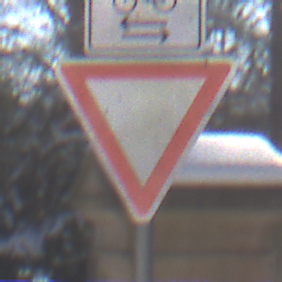
Verkehrszeichen: VorfahrtGewaehren
Zusatzzeichen oben: RichtungsangabeDurchPfeile9
Umgebung: Outdoor, Special
Tageszeit: MorningAfternoon
Wetter: Clear
Licht: Natural
Jahreszeit: Winter
Kontrast: HighContrast